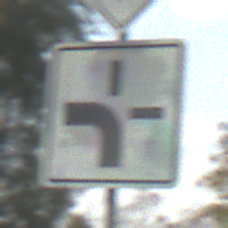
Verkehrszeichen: VerlaufVorfahrtsstrasse1
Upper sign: Vorfahrtsstrasse
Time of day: MorningAfternoon
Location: Outdoor (Suburban)
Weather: PartlyCloudy
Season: NotSpecified
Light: Natural